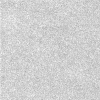
Atmospheric dust classification: dusty